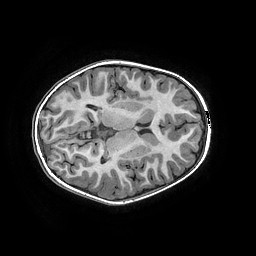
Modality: T1w
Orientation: axial
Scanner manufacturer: ge
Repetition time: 0.008096 s
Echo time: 0.00318 s